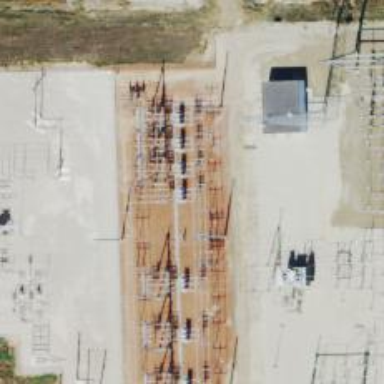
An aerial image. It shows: Switch for power supply.